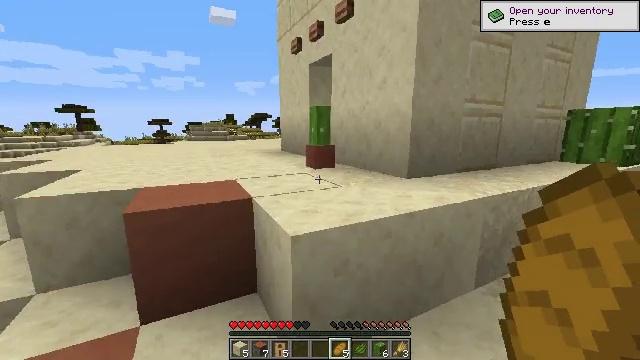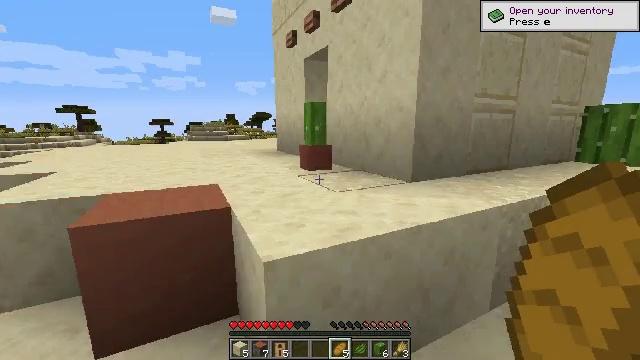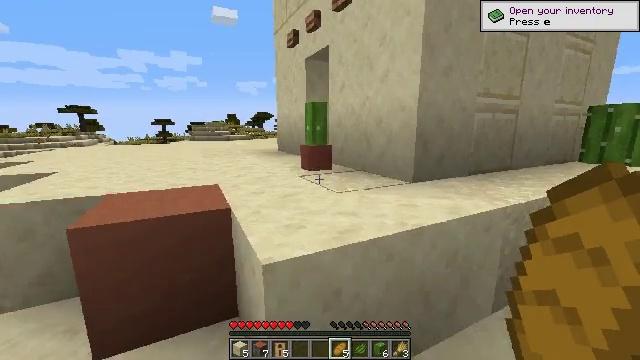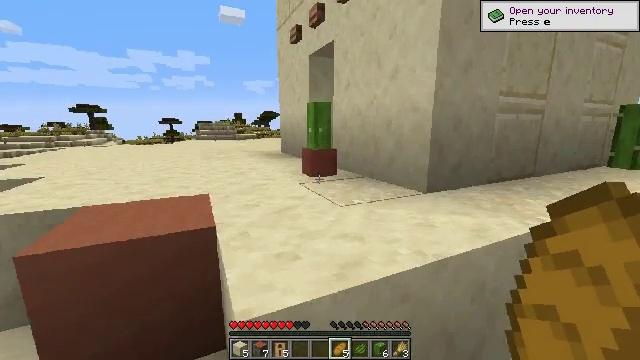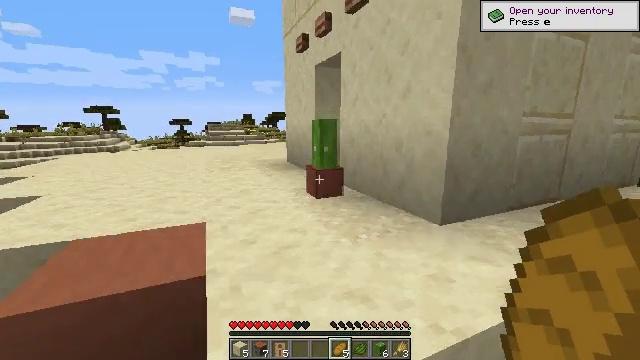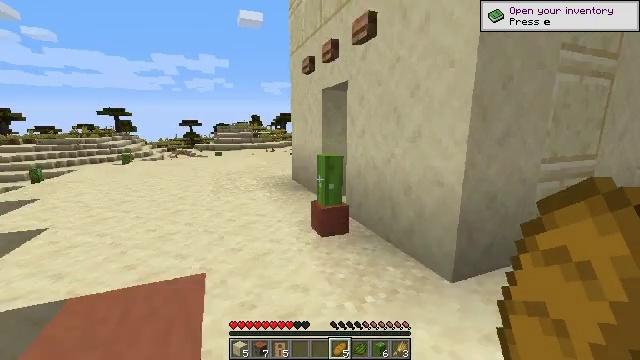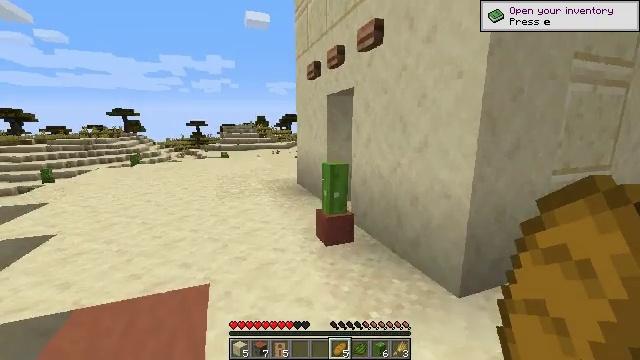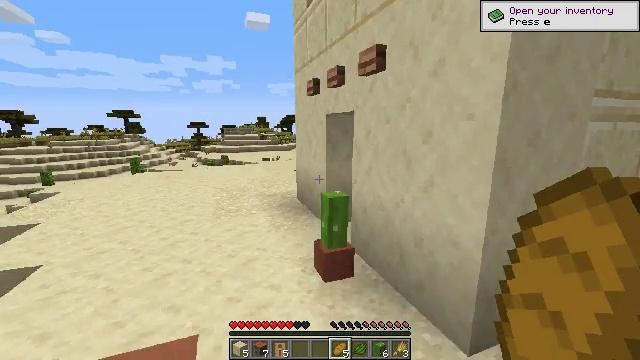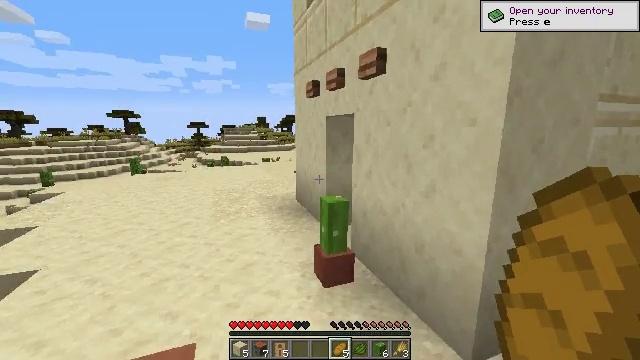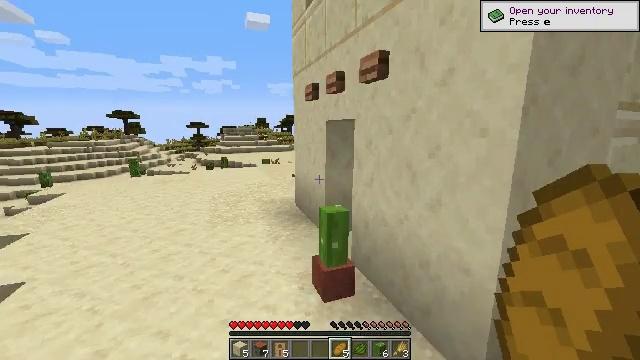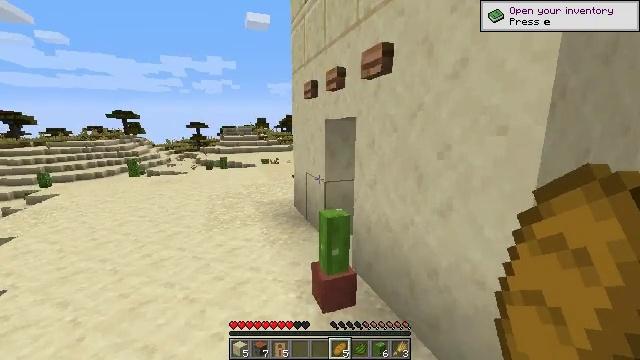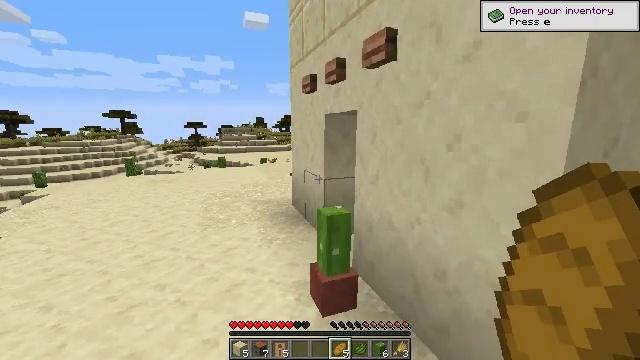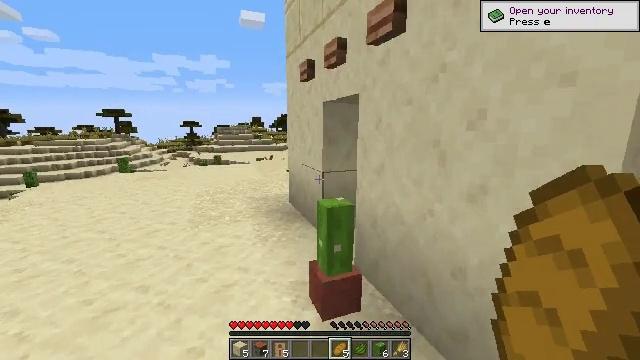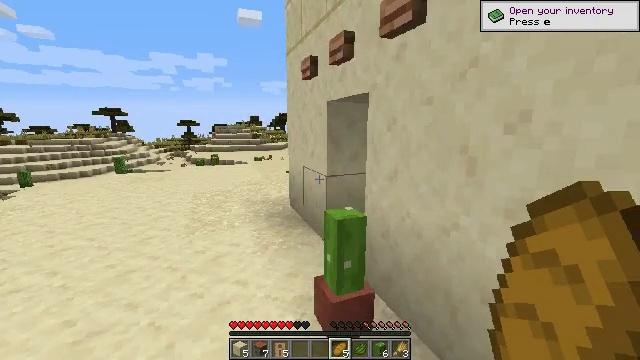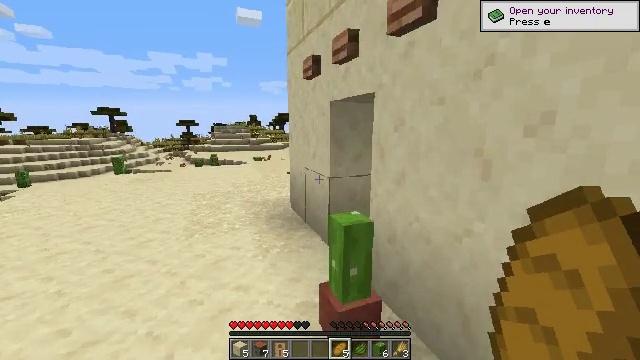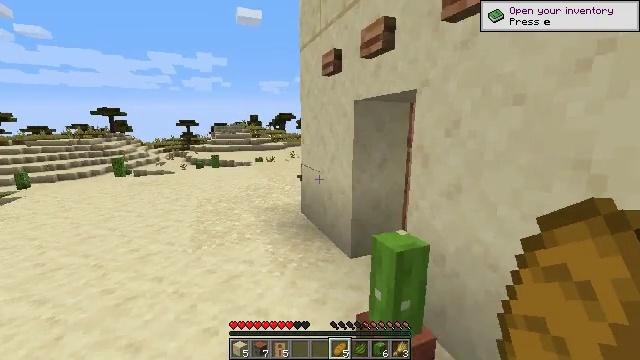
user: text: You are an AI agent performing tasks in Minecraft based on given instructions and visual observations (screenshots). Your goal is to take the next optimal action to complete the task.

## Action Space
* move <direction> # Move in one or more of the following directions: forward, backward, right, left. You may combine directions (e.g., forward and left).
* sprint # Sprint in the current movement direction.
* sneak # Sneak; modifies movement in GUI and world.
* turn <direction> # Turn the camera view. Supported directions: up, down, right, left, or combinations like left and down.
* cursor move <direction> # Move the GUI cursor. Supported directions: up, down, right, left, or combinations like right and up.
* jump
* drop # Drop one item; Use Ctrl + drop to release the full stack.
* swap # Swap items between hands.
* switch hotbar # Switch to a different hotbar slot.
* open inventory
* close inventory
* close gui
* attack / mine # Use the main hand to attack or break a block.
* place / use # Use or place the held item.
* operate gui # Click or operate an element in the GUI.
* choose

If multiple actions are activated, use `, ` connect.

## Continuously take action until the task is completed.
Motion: motion action
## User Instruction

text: Retrieve the lime bed from its current location.
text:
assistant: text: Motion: move forward
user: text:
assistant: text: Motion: move forward
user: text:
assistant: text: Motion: move forward, turn left
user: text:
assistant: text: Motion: move forward, turn left, jump
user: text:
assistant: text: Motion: move forward, turn left, jump
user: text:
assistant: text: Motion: move forward, turn left, jump
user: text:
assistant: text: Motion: move forward, jump
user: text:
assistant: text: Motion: move forward
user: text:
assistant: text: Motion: move forward
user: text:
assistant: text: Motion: move forward and move left
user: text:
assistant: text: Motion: move forward and move left
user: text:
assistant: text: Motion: move forward and move left
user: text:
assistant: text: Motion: move forward and move left
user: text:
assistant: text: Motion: move forward and move left
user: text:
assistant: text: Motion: move forward and move left
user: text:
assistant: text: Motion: move forward and move left
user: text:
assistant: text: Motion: move forward and move left
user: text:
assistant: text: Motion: move forward and move left, turn right
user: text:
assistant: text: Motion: move forward and move left, turn right and down
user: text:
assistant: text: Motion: move forward and move left, turn right and down
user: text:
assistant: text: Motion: move forward, turn right and down
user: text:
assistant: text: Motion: move forward, turn right and down
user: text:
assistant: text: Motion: move forward, turn right and down
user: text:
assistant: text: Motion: move forward, turn right and down
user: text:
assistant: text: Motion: move forward, turn right
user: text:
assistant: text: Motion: move forward, turn right
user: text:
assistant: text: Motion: move forward, turn right
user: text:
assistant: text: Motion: move forward, turn right
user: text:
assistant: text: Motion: move forward
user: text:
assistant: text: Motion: move forward